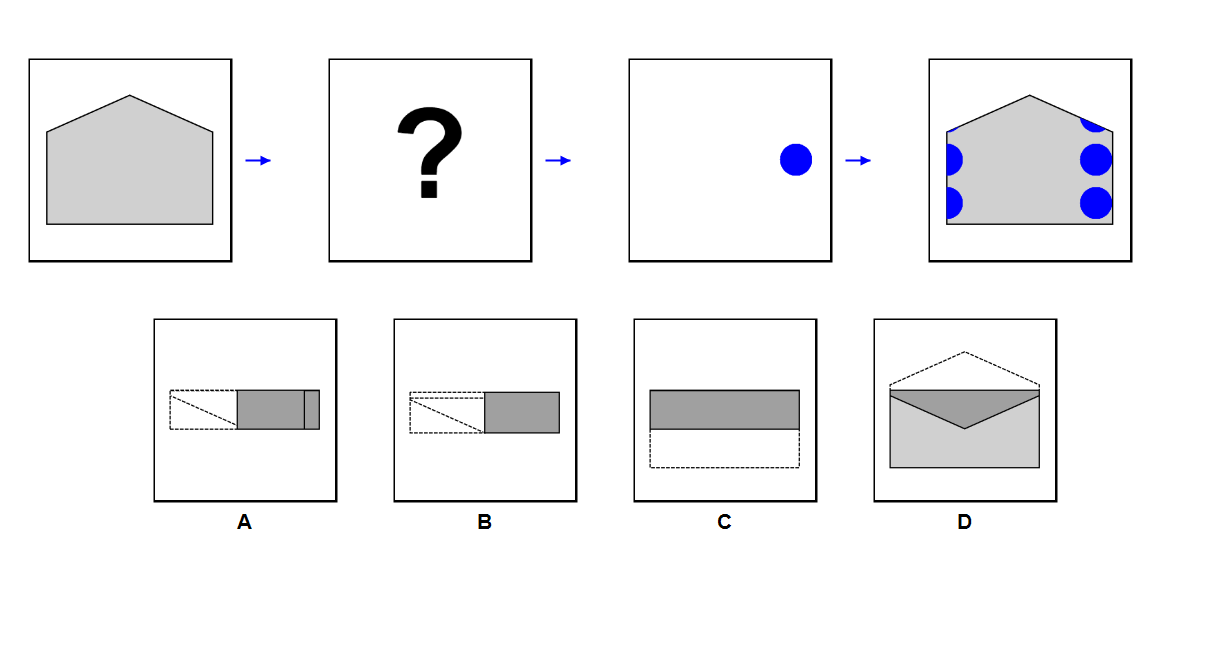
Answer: B